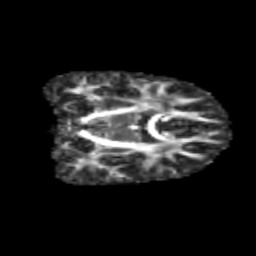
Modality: FA
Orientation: coronal
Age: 10
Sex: male
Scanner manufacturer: siemens
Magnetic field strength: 3 T
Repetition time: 3.8 s
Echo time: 0.07 s